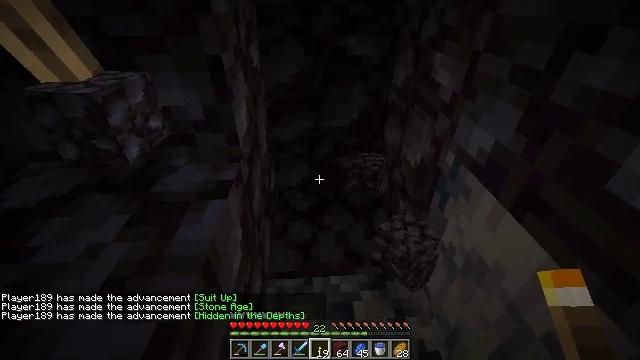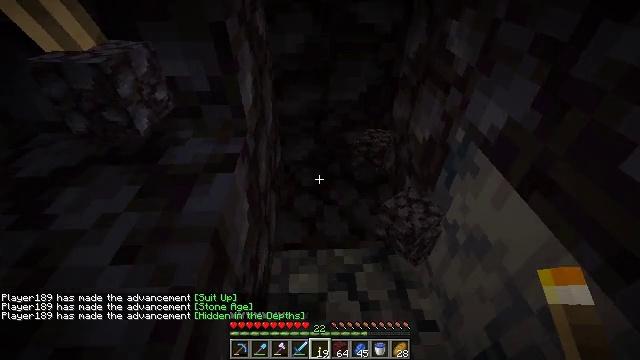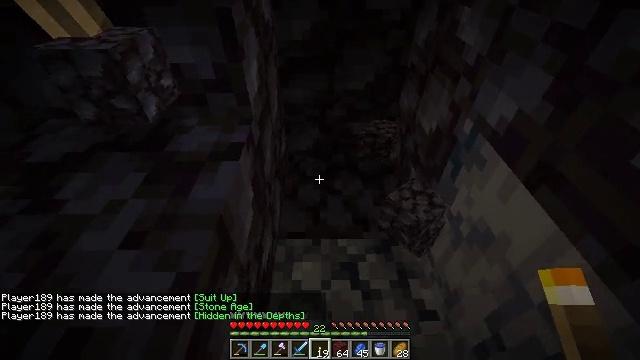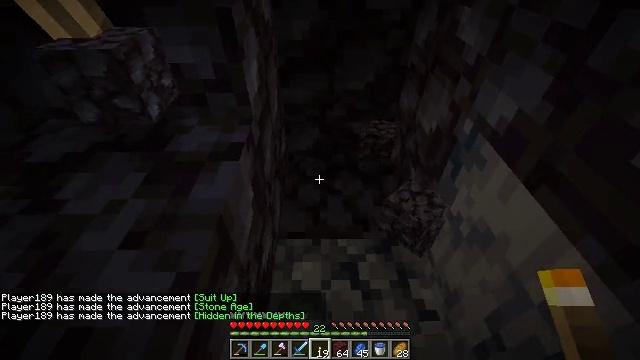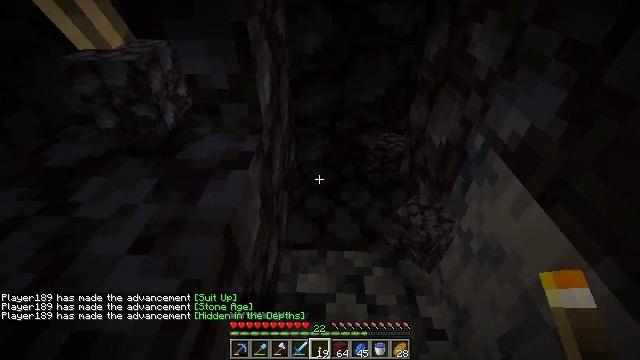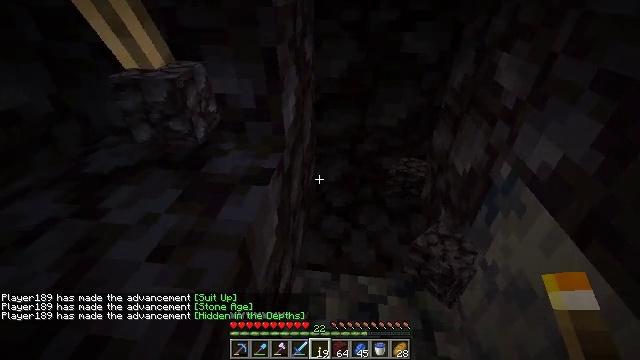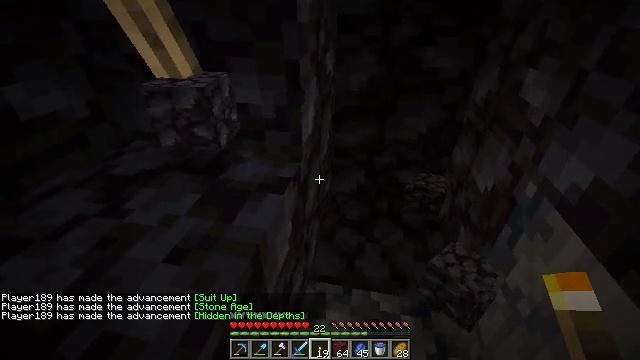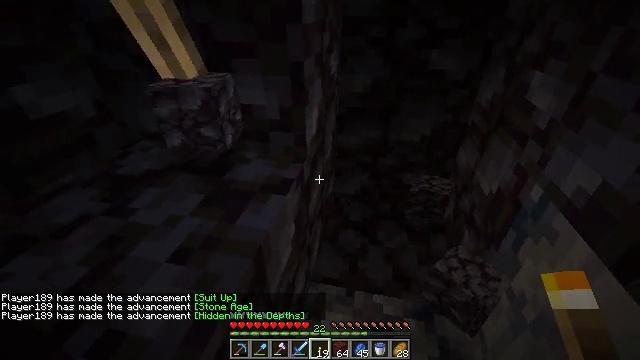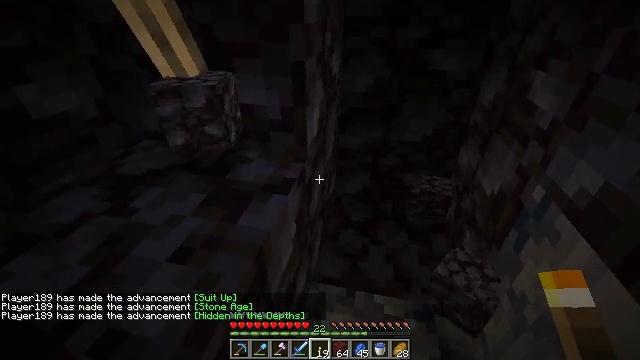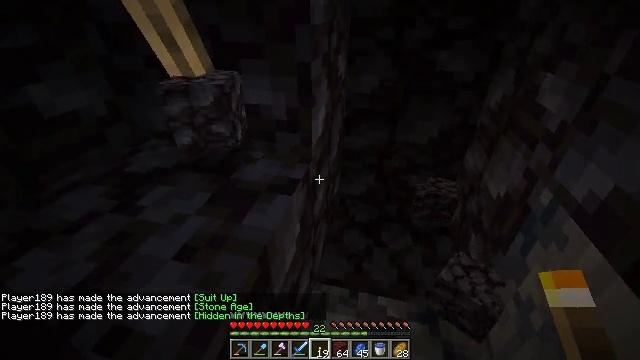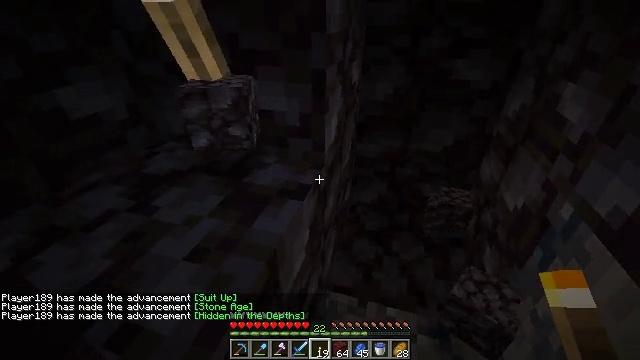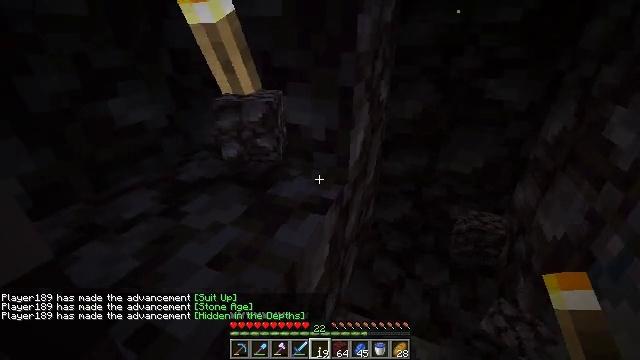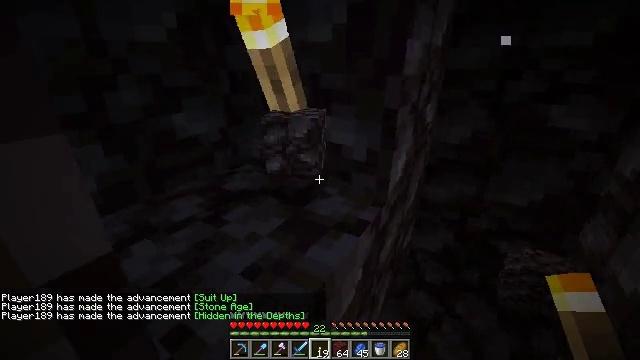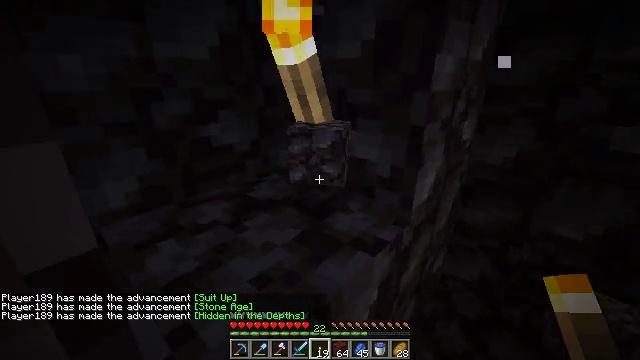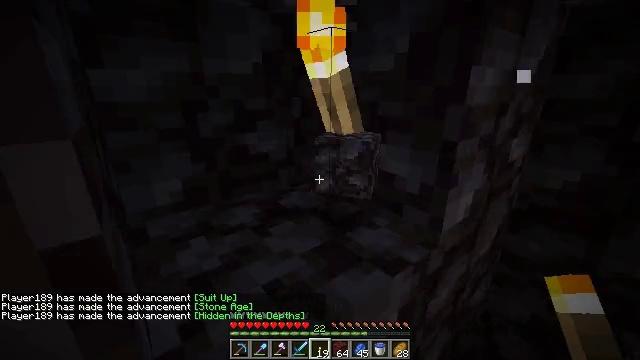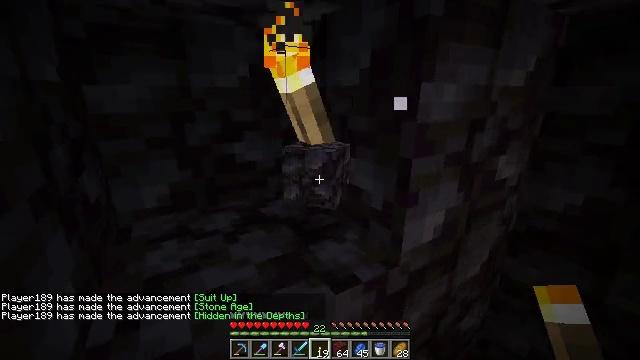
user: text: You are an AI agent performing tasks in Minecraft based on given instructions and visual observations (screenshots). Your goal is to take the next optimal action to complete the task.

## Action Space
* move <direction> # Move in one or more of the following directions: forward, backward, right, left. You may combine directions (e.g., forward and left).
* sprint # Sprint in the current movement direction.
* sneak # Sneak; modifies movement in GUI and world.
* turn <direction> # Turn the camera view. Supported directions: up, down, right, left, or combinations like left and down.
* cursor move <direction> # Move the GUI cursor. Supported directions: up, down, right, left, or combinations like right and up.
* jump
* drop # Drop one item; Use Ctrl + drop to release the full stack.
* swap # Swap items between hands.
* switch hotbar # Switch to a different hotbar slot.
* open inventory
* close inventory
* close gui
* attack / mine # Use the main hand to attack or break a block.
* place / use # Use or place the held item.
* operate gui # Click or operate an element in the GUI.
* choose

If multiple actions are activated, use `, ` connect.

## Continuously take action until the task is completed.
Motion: motion action
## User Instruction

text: Gather blackstone for crafting.
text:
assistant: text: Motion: turn left and down
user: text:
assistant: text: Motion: turn left and down
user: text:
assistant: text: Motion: no_op
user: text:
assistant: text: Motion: turn left and up
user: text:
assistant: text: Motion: turn left and up
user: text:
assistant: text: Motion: turn left and up
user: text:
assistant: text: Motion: no_op
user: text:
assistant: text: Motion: no_op
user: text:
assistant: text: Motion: turn left
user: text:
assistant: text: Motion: turn left and up
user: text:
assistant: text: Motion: turn left and up
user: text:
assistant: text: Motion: turn left and up
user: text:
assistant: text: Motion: move right, turn left and up
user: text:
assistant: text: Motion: move right, turn left and up
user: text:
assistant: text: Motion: move right, turn left and up
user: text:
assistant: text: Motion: move right
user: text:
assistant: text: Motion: move right
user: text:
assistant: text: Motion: move right
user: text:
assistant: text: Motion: move right
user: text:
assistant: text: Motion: move right
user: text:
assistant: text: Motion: move right, turn up
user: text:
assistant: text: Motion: turn left
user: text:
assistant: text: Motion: turn left
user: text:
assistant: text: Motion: turn left
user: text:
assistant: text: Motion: turn left
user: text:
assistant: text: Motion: turn left
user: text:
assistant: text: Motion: turn left
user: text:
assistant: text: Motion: turn left
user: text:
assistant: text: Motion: turn left
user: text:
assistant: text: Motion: turn left